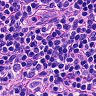
Metastatic tissue present: no